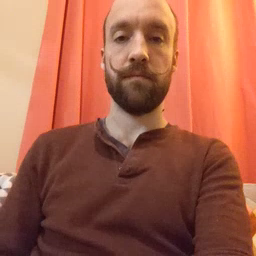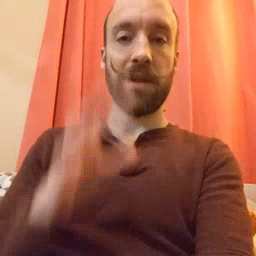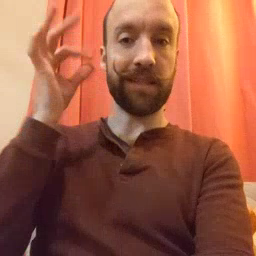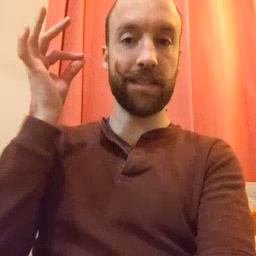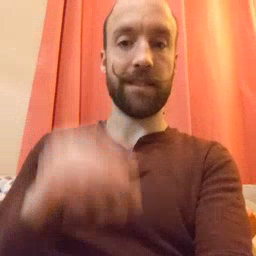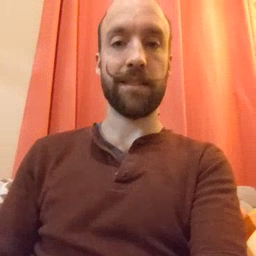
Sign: cat